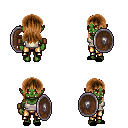
a pixel art fantasy rpg character, female body template, orc, green skin, white pirate shirt, gold greaves, brown unkempt hairstyle, leather bracers, black slippers, shield, four views (front, back, left, right), 2x2 character sprite sheet, small pixel art, hard edges, no anti-aliasing